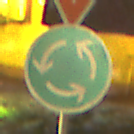
Verkehrszeichen: Kreisverkehr
Zusatzzeichen oben: VorfahrtGewaehren
Umgebung: Outdoor, Suburban
Tageszeit: Night
Wetter: Clear
Licht: Artificial
Jahreszeit: NotSpecified
Kontrast: HighContrast